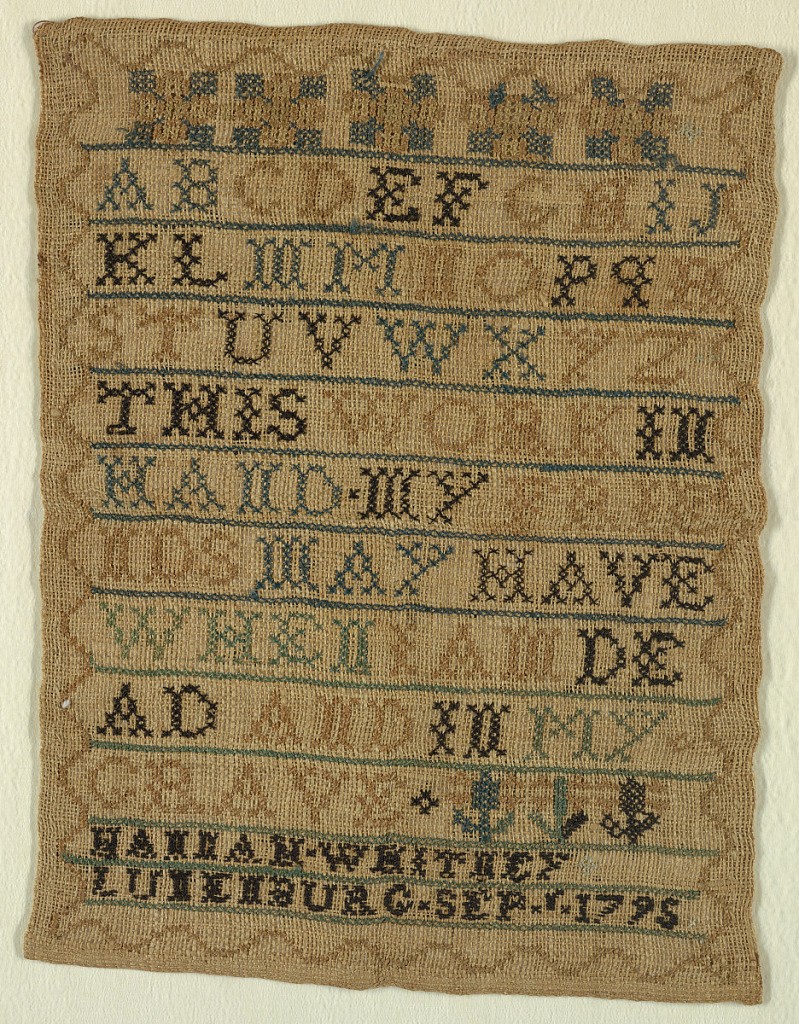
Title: Sampler
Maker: Hannah Whitney Lunenburg, Canadian
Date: September 1795
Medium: silk embroidery on linen foundation Technique: embroidered in cross stitch on plain weave foundation
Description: Alphabet at top.  "THIS WORK IN MY HAND MY FRIE/ NDS MAY HAVE/ WHEN I AM DE/ AD AND IN MY/ GRAVE."  Signed and dated.  Green, blue, black and beige.